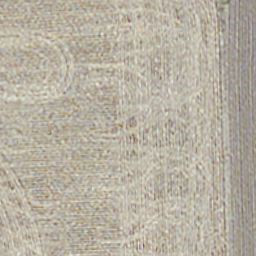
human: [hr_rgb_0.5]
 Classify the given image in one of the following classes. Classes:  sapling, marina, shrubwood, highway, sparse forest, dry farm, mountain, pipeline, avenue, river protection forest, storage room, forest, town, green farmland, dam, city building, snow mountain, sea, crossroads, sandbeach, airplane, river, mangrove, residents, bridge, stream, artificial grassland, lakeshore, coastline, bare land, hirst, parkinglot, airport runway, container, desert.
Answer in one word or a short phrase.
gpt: dry farm